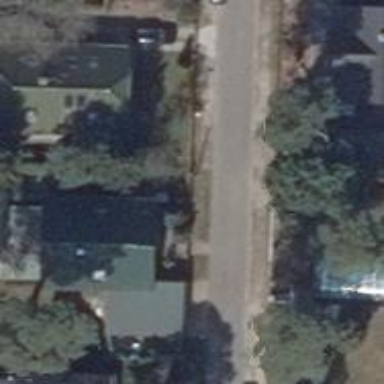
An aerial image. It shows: Footway along the road.